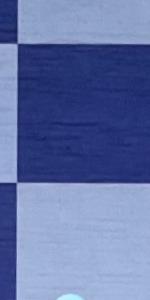
Label: Empty